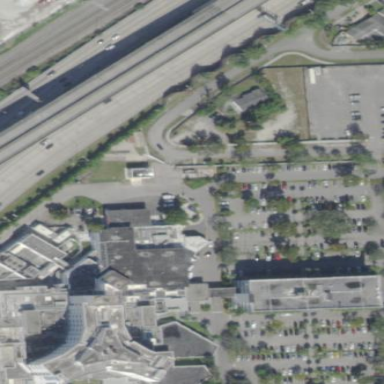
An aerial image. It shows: Hospital building.